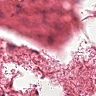
Metastatic tissue present: no